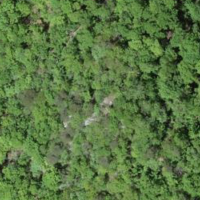
EUNIS habitat code: 41
Species observed at this site:
Hippocrepis emerus
Silene nutans
Ilex aquifolium